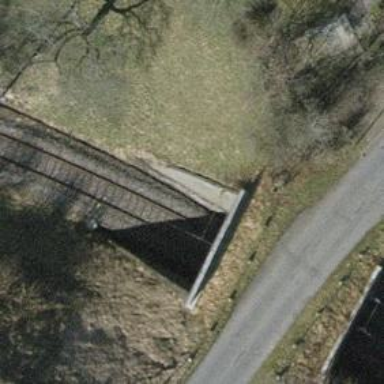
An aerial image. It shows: Preserved railway tunnel with electrified tracks and contact line.